Interaction volume radius: 5 \u00c5
Interaction volume height: 20 \u00c5
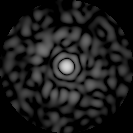
Disorder parameter: 0.8417